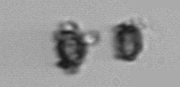
Label: Thalassiosira_TAG_external_detritus